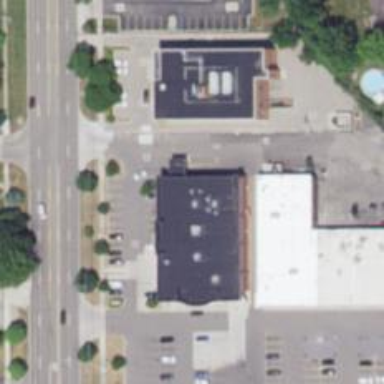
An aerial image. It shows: Pharmacy providing healthcare services.